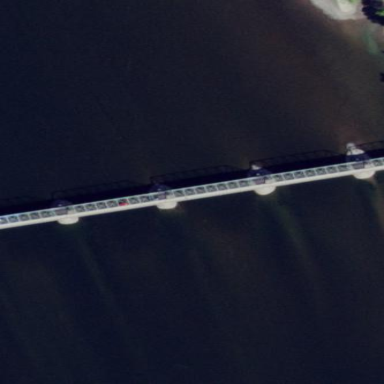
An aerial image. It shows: Truss bridge that is man-made.